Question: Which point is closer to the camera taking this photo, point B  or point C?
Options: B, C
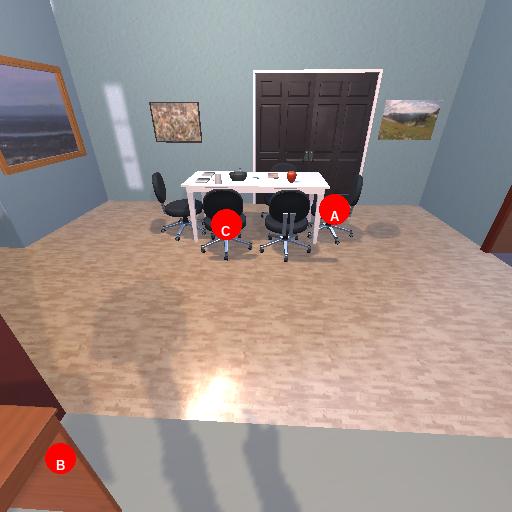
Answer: B